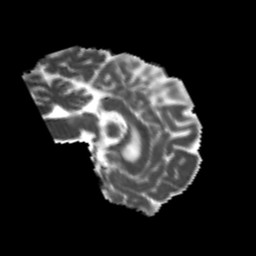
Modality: MD
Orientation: sagittal
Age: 26
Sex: male
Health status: healthy
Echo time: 0.074 s